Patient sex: F
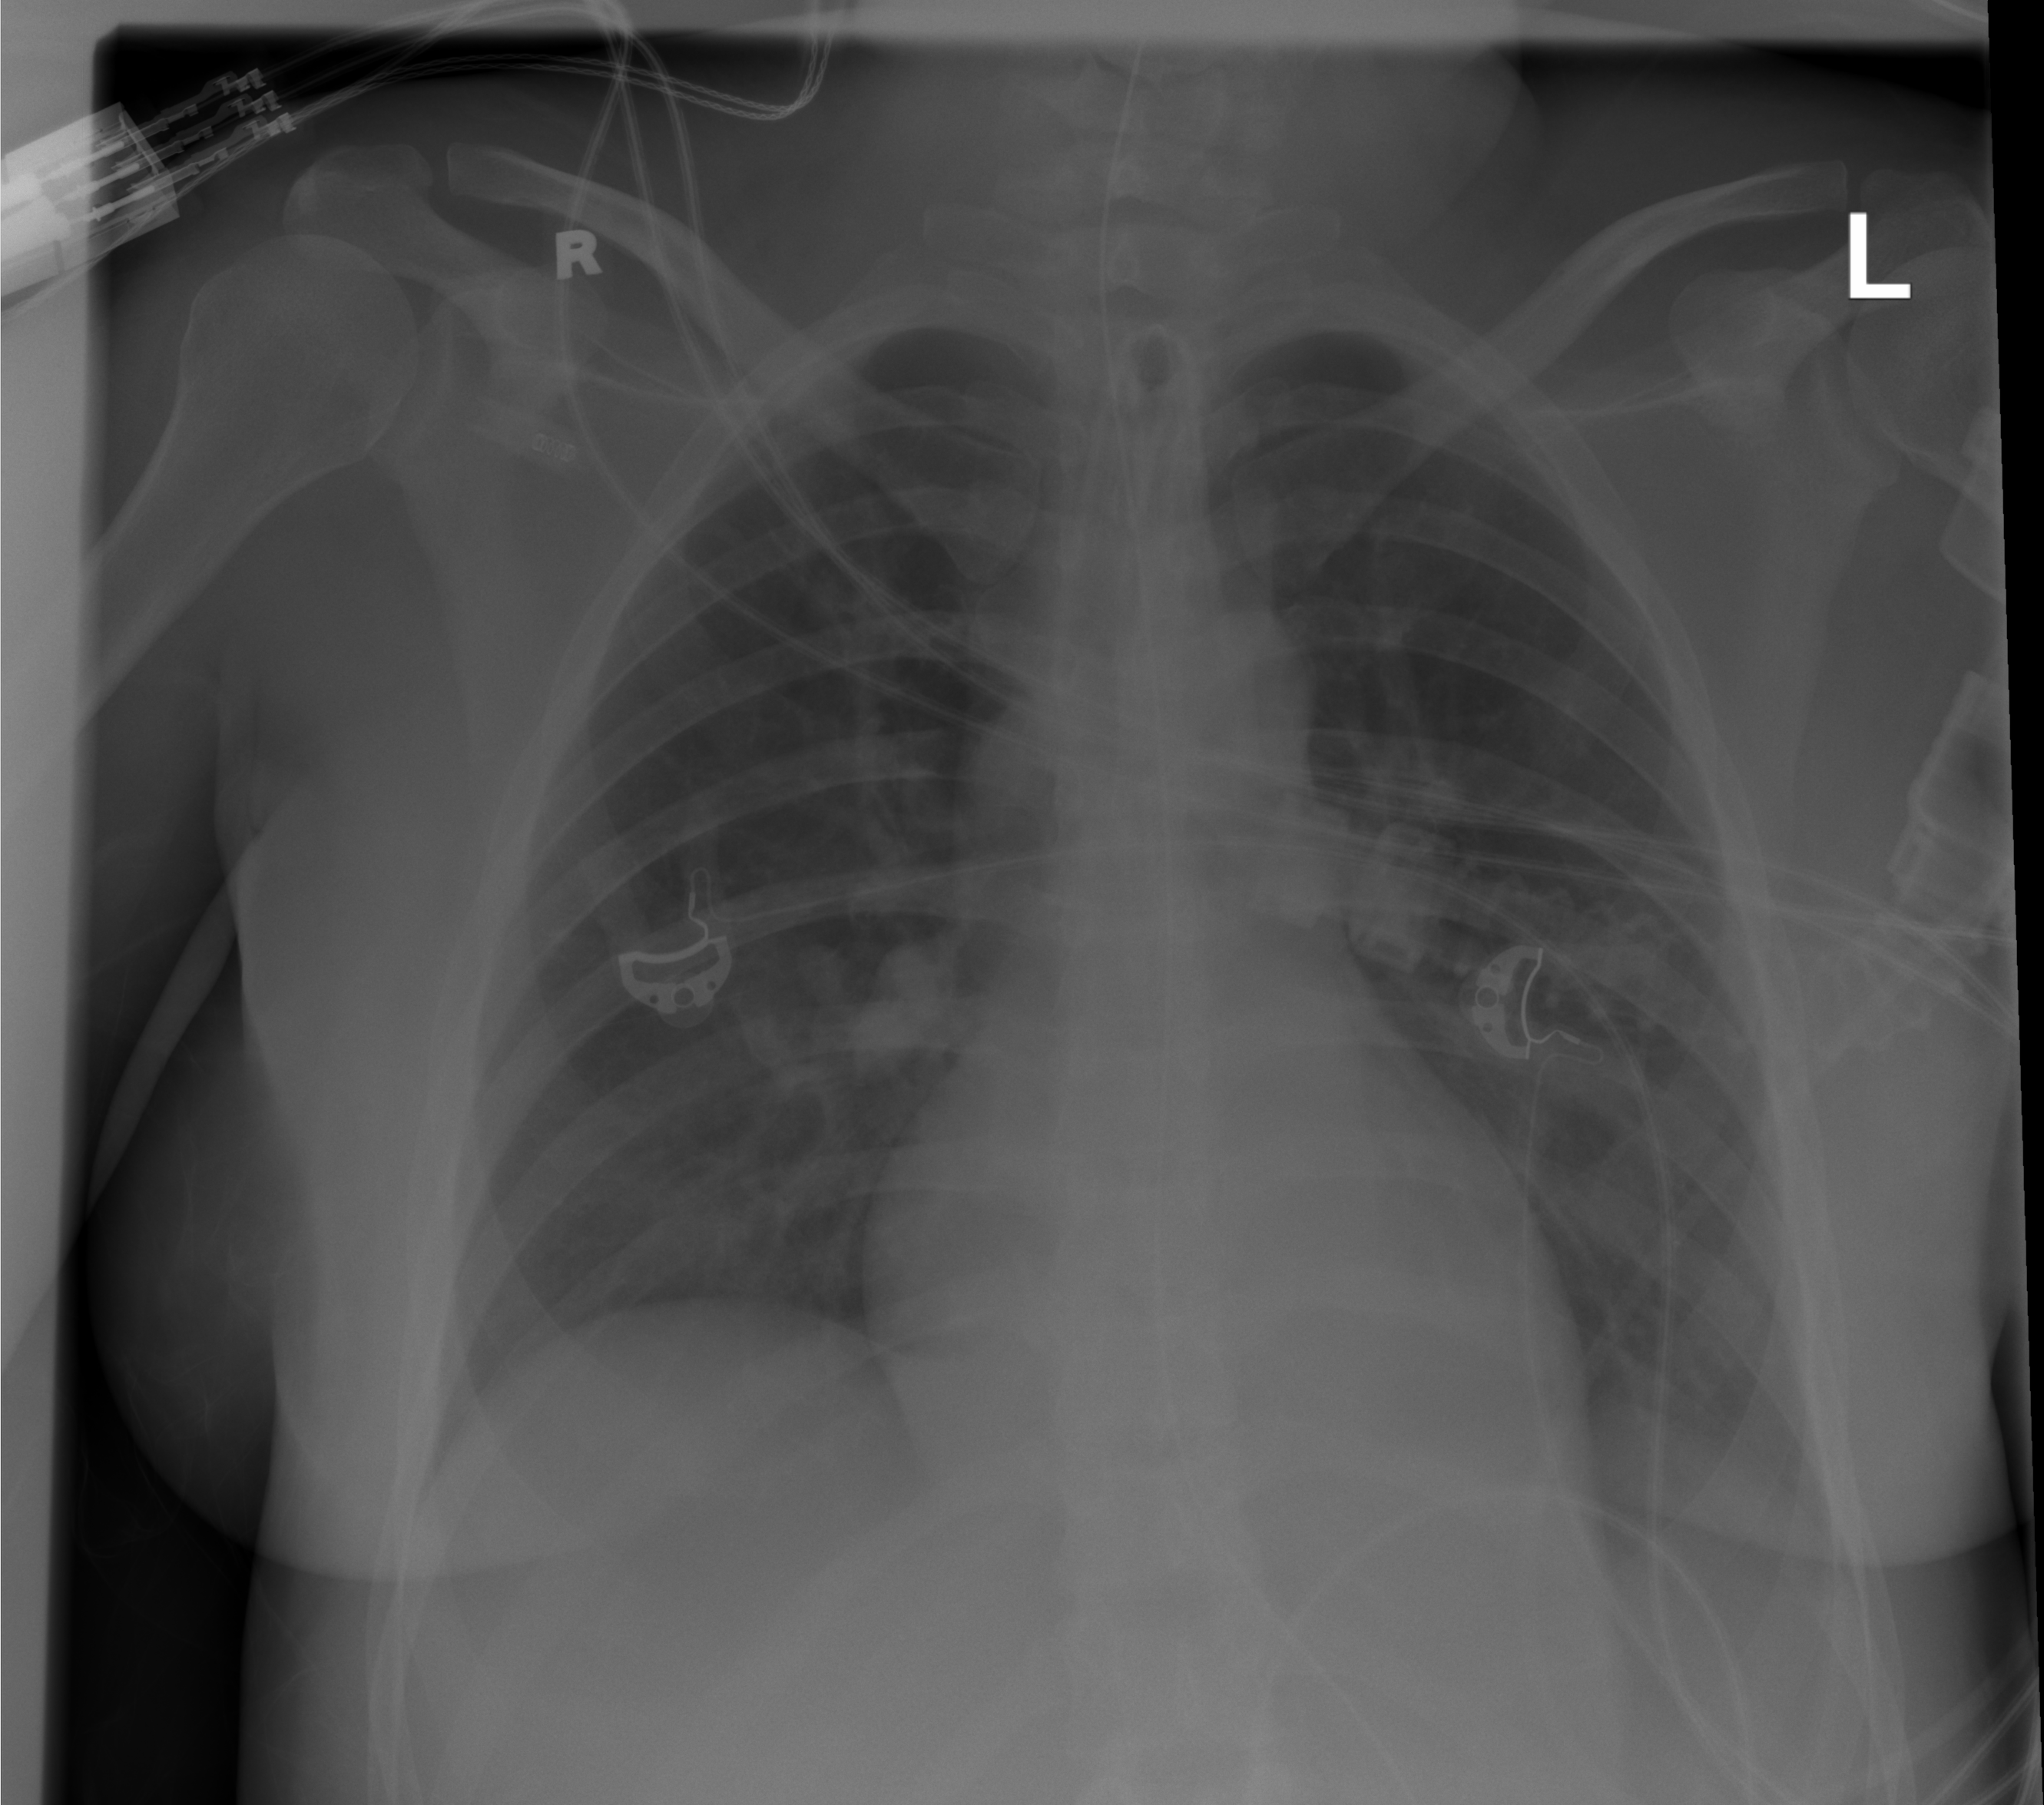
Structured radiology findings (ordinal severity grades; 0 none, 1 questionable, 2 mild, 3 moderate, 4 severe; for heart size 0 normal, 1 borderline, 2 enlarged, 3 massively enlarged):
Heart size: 0
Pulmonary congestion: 0
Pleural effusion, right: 0
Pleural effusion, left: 0
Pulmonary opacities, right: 2
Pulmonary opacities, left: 2
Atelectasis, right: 0
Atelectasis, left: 0